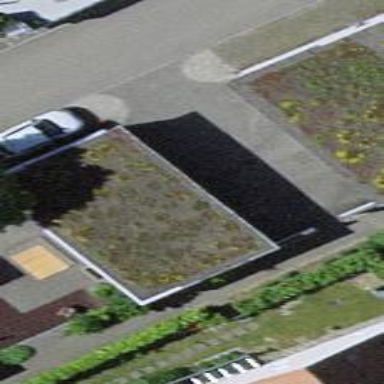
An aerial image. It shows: Garage building.